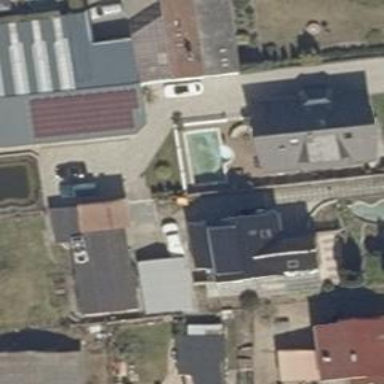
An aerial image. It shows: Swimming pool located in leisure land.